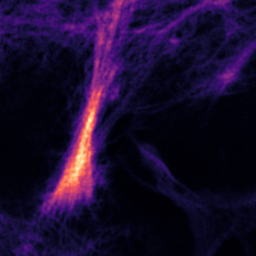
Label: Super-resolution F-actin image